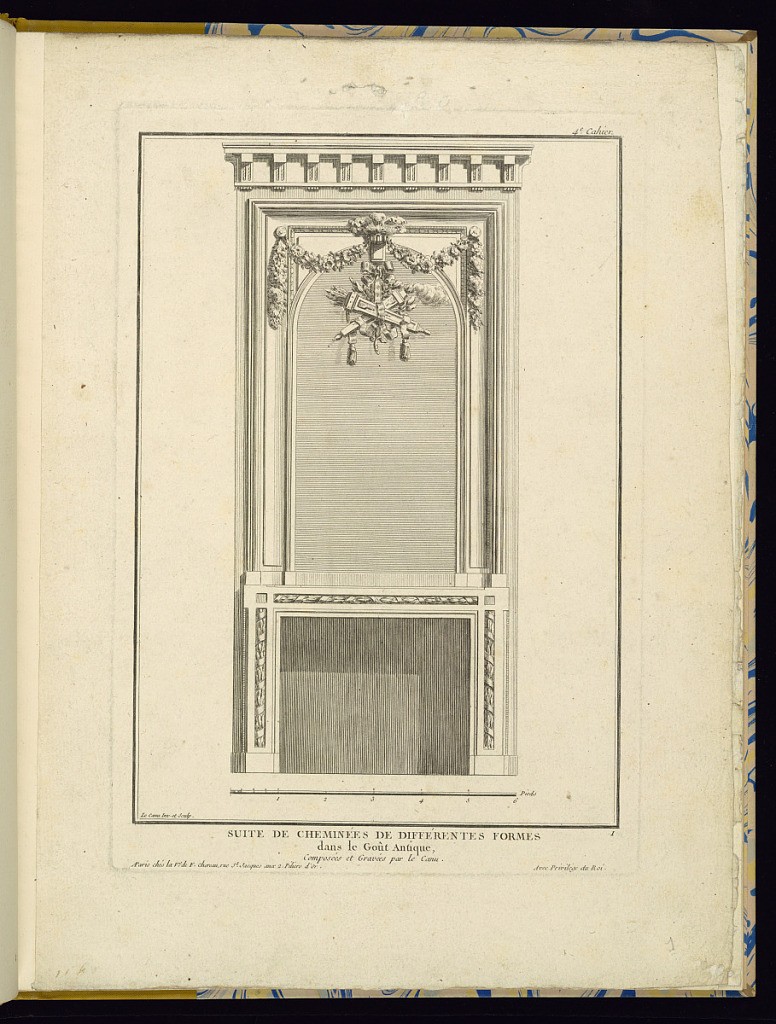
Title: Chimneypiece Design and Title Page
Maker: A. Le Canu, French, active 1746 – 1768
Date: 1768
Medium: Etching and engraving on laid paper
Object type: Print
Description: Title page and design for a neo-classical chimneypiece with a scale below. The mantel includes a ribbon and laurel leaf frieze. The upper section of the overmantel is decorated with a festoon of flowers, with central feathers, and a hanging trophy of quivers of arrows and ribbons. The cornice is supported by corbels. The title is lettered below. The plate is titled, signed, and numbered.